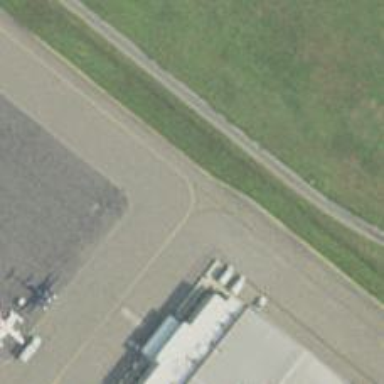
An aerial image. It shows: Image of taxiway at airport.